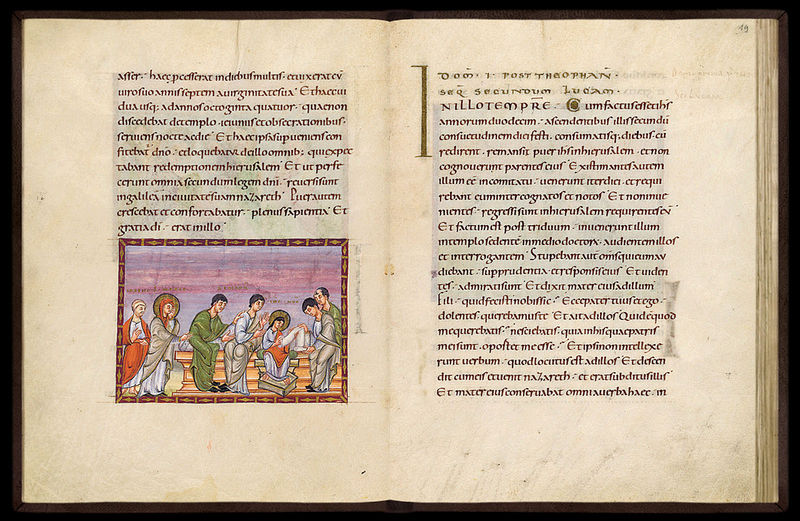
Titel: Egbert- Codex (Codex Egberti)
Institution: Trier, Stadtbibliothek/Stadtarchiv
Schlagwörter: blau, hand, grün, menschen, bunt, geste, grau, szene, rot, bibel, rahmen, bild, gelehrte, hände, gewand, sitzend, gotik, rosa, schrift, lila, buch, illustration, text, heiligenschein, gotisch, jesus, mittelalter, schriftrolle, tempel, heilige, maria, buchseiten, auferstehung, handschrift, joseph, lesung, latein, buchmalerei, vergebung, chronik, schriftgelehrte, glorien, illumination, gesitliche, sschrift, abbitte, 7, swene, wzene